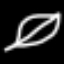
Label: leaf